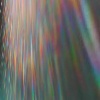
Label: sunburn